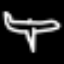
Label: airplane